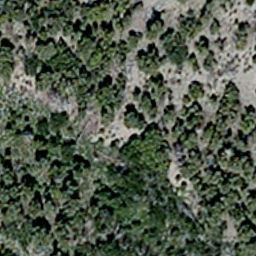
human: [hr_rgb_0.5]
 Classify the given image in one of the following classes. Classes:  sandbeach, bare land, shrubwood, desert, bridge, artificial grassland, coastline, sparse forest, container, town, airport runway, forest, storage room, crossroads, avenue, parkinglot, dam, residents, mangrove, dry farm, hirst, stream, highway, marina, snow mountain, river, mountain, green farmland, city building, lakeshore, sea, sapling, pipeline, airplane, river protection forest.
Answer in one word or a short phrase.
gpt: sparse forest